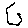
Label: hexagon